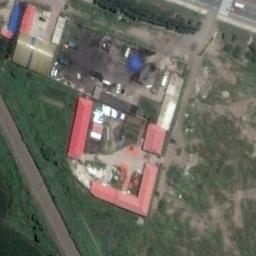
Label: industrial_area